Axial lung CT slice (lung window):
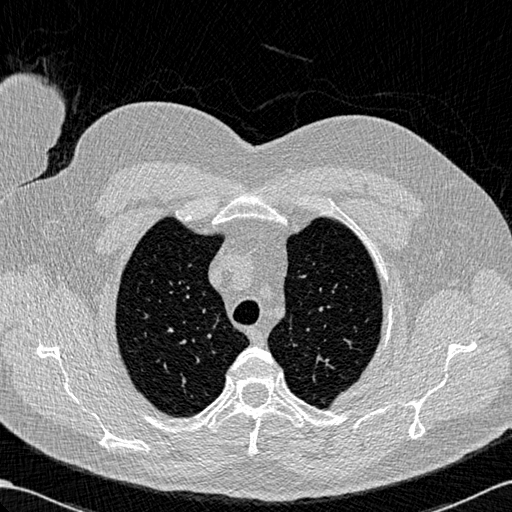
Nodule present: no